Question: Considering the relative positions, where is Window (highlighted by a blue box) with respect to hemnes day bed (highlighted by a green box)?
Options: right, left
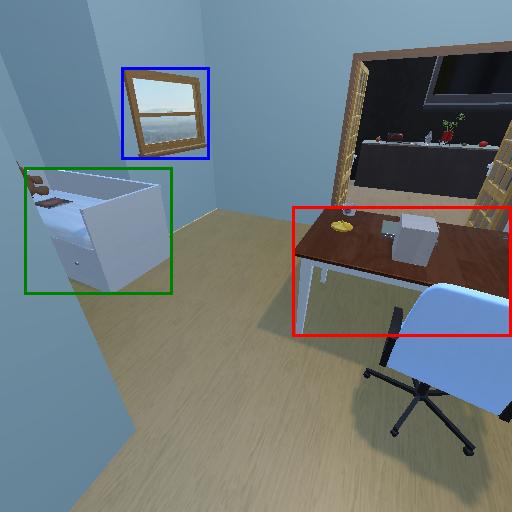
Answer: right